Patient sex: M
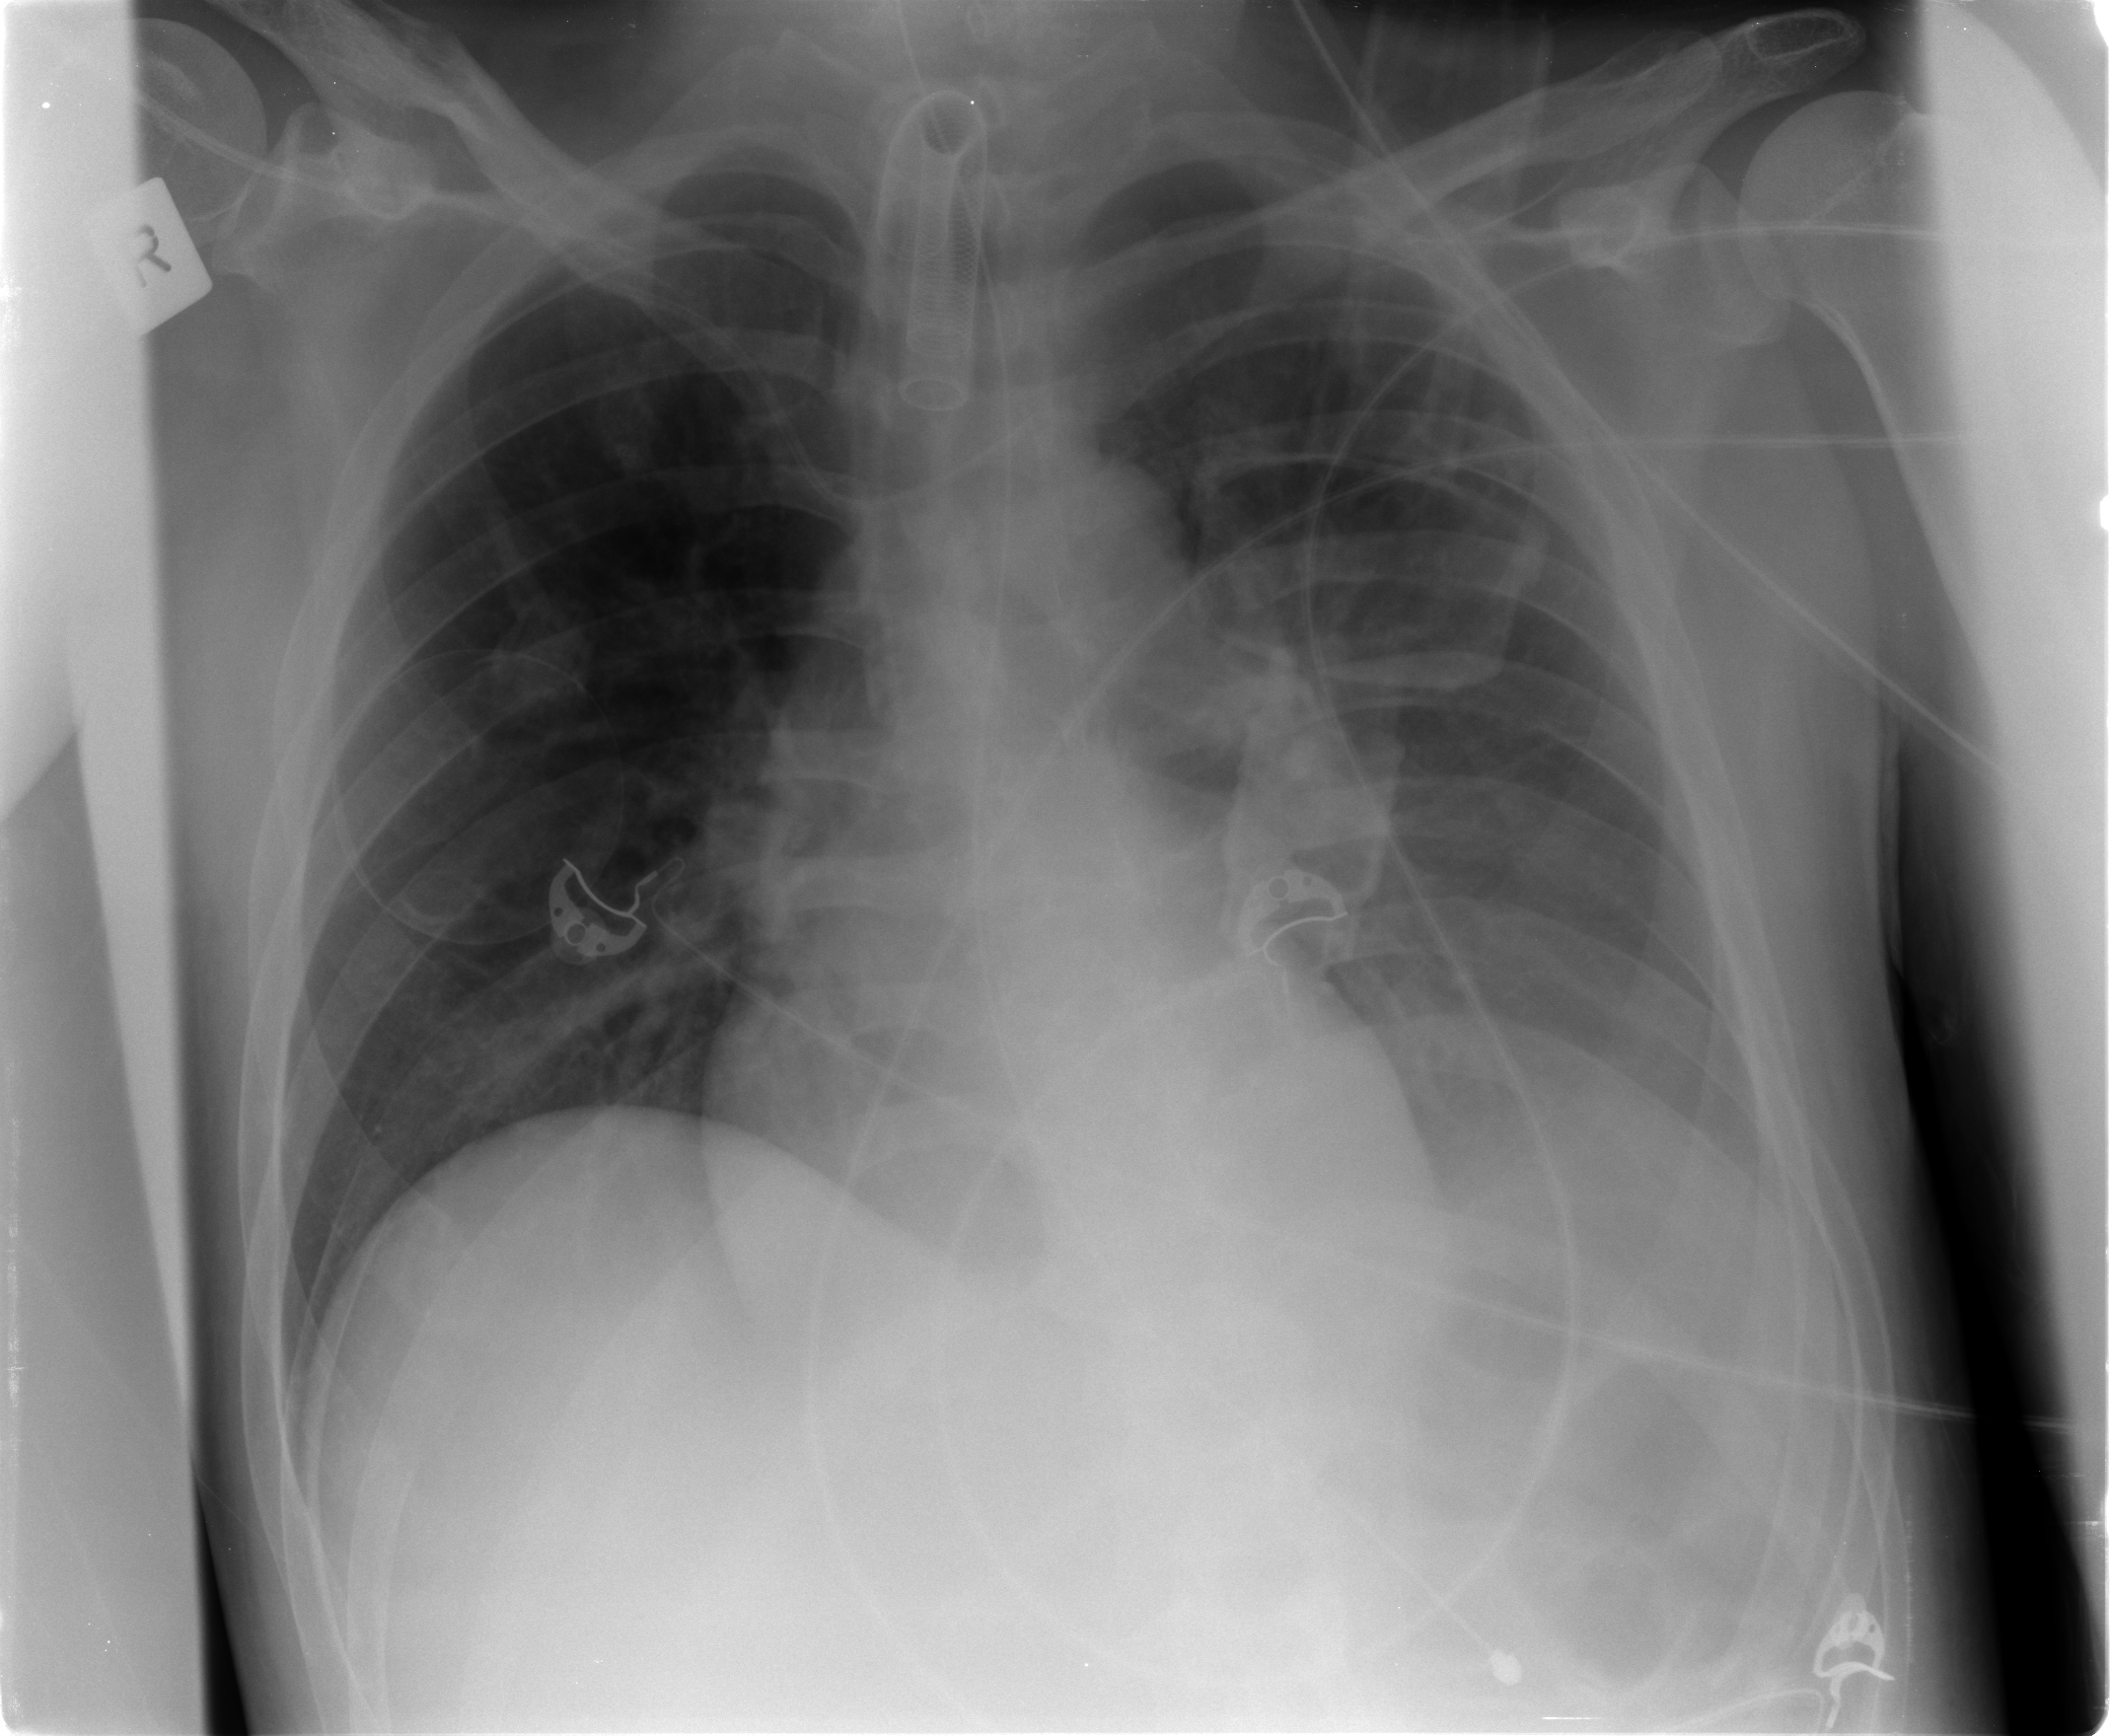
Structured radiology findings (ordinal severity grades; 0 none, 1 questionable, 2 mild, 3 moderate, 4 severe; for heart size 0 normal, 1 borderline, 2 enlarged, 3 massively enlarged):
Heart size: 0
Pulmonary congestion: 1
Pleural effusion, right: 0
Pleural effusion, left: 2
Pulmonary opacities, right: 0
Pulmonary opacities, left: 1
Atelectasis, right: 0
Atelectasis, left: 2